Chest X-ray:
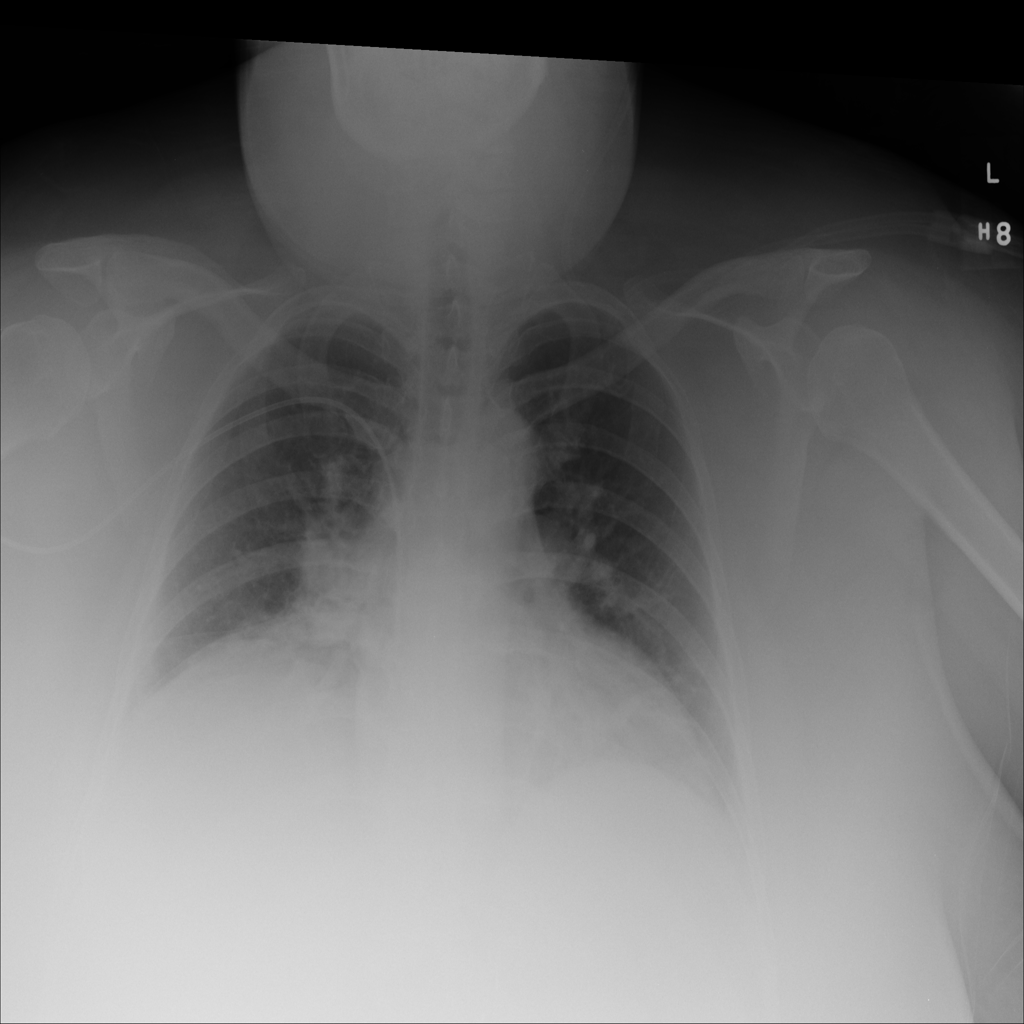
No abnormal finding: yes